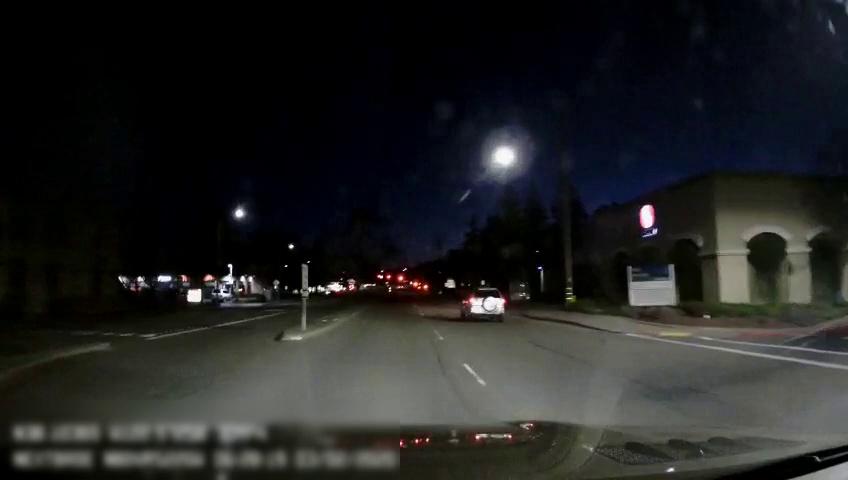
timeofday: Night
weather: Cloudy
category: Drivable Space
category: Drivable Space
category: Vehicles | SUV
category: Vehicles | SUV
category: Lanes | Current Lane
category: Lanes | Opposite Lane